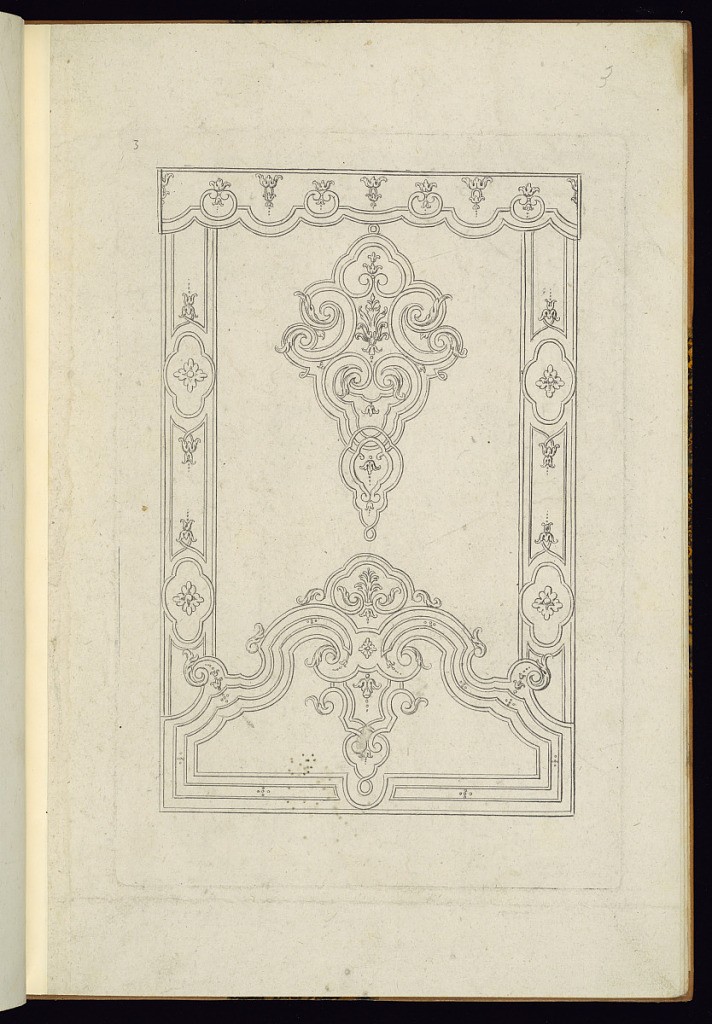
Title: Headboard, Backpiece, and Valance Designs
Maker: Nicolas Guérard, French, ca.1648 – 1719
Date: late 17th century
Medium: Etching on laid paper
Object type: Print
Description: Designs for an embroidered bed headboard, backpiece, and valance featuring strapwork, fleurons, rosettes, and foliate scrolls. The plate is numbered.